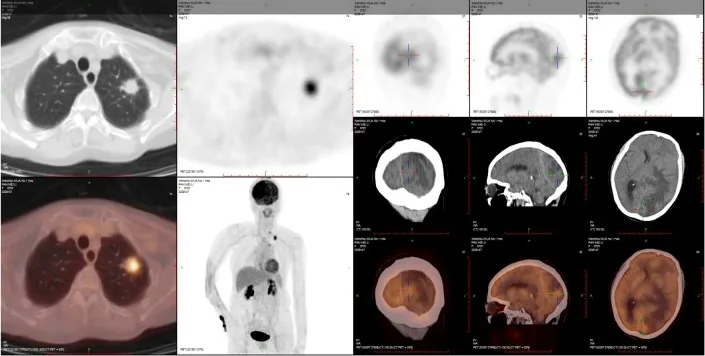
PET-CT on 10 April 2022.
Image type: radiology (pet)